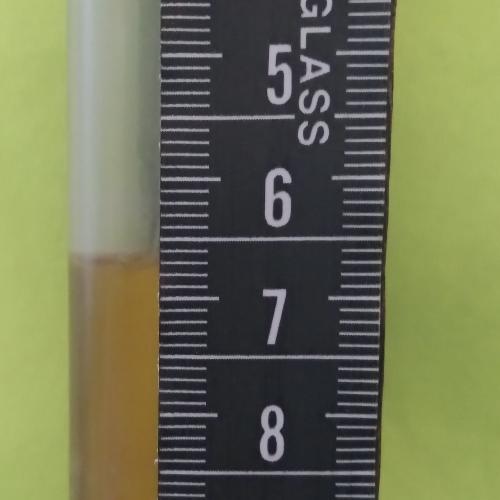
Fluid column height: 6.7 cm